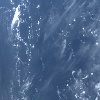
Label: water